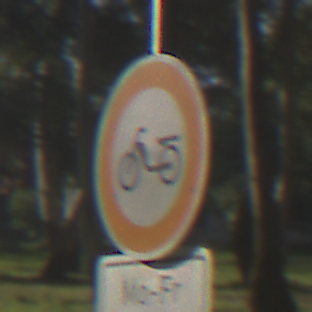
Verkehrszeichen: VerbotMofas
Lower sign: ZeitangabenMitBeschraenkungAufWochentage2
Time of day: MorningAfternoon
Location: Outdoor (Nature)
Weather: Clear
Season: NotSpecified
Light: Natural